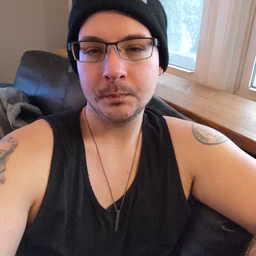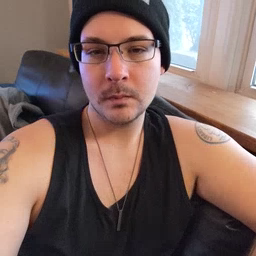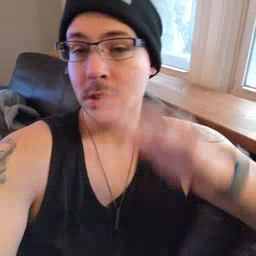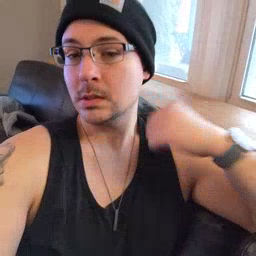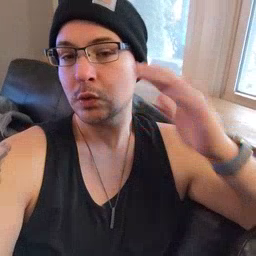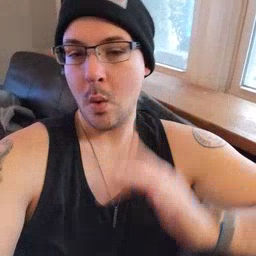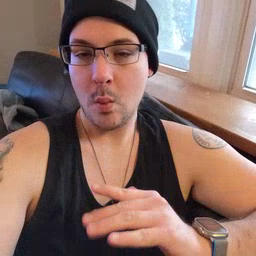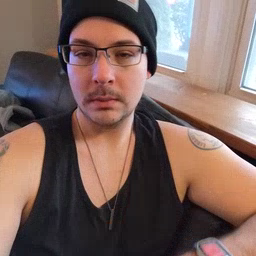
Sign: snow